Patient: sex F, age 46
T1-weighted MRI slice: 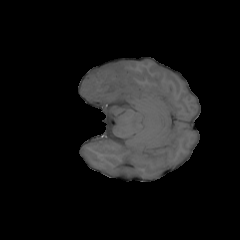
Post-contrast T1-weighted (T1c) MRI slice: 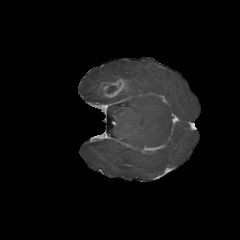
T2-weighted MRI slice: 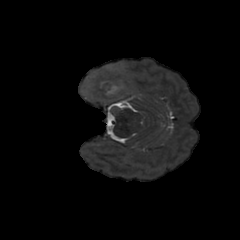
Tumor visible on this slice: yes
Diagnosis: Glioblastoma, IDH-wildtype
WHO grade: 4